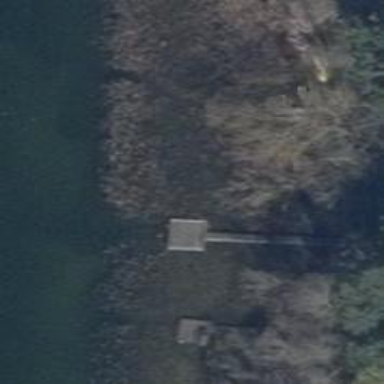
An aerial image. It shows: Man-made pier.